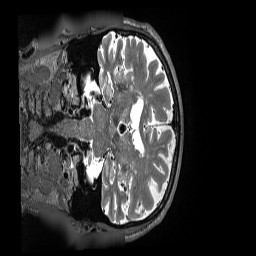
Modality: T2w
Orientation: coronal
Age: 83
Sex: female